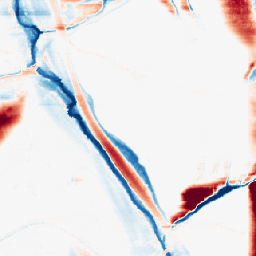
Category: morphological
Decomposition family: morphological_rect
Decomposition parameters: operation: average
width: 50
height: 5
Upsampling method: area
Upsampling parameters: scale: 4
Upsampling scale: 4